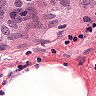
Metastatic tissue present: yes